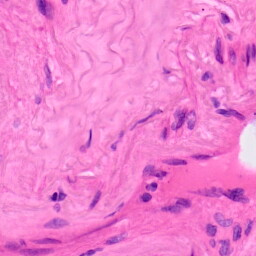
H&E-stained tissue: Lung